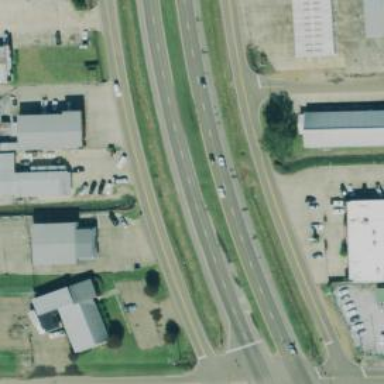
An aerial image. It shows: Unclassified road with asphalt surface and frontage road.